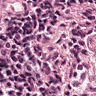
Metastatic tissue present: no